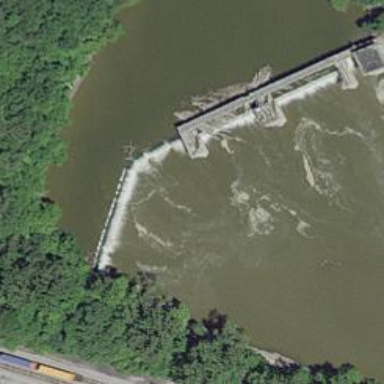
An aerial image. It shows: Dam along waterway.